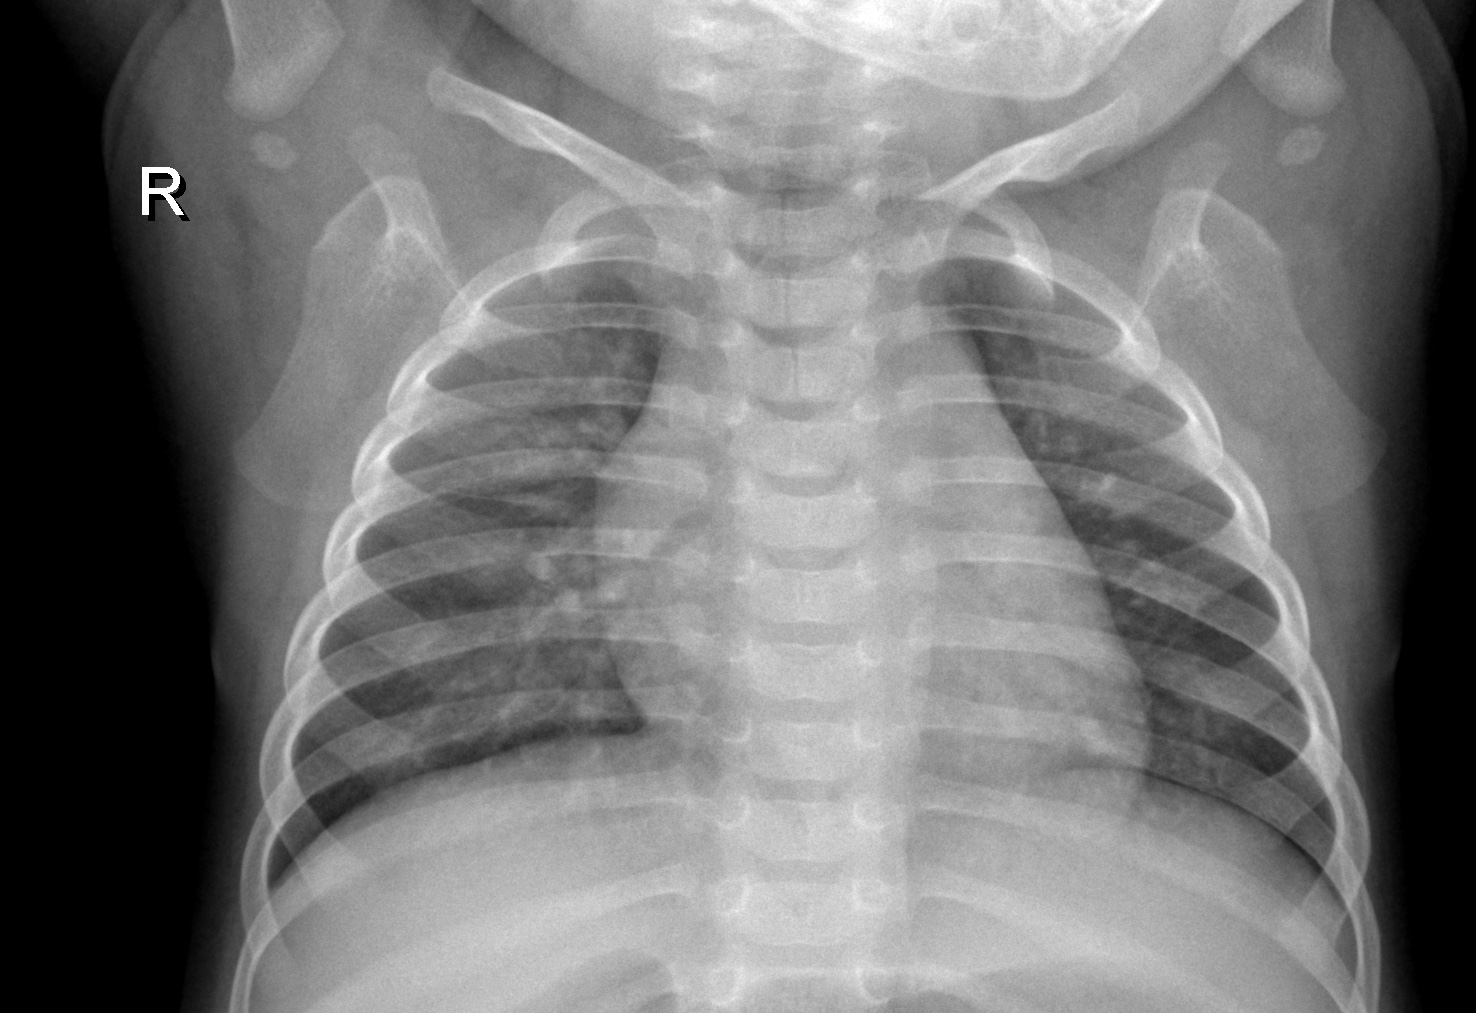
Diagnosis: NORMAL